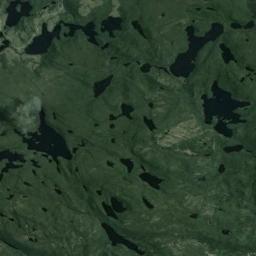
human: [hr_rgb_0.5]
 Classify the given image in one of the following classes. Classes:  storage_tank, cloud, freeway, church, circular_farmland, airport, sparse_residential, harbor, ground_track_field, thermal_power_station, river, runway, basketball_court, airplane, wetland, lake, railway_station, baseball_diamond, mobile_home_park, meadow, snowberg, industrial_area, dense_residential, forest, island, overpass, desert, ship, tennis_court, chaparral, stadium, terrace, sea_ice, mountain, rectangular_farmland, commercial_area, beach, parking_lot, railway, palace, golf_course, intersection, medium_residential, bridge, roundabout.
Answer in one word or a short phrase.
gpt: wetland